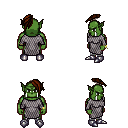
a pixel art fantasy rpg character, male body template, orc, green skin, chain mail, white pants, brown long mohawk hairstyle, bracelets, metal boots, four views (front, back, left, right), 2x2 character sprite sheet, small pixel art, hard edges, no anti-aliasing